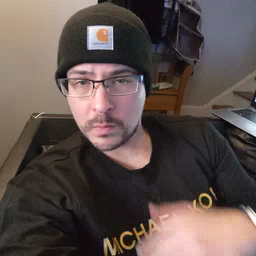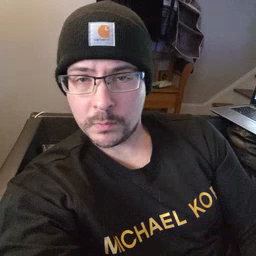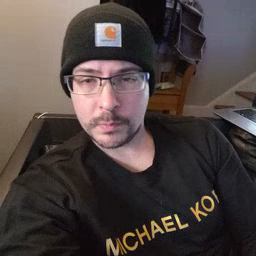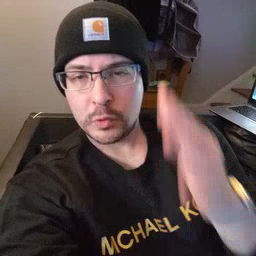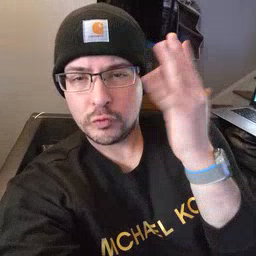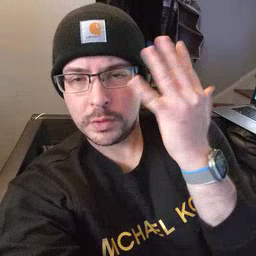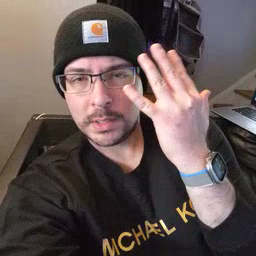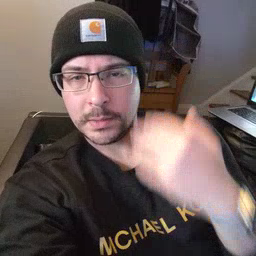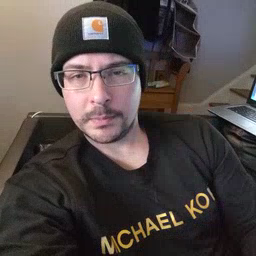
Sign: tree